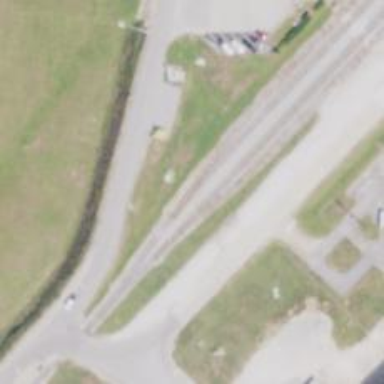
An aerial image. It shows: Railway spur service.